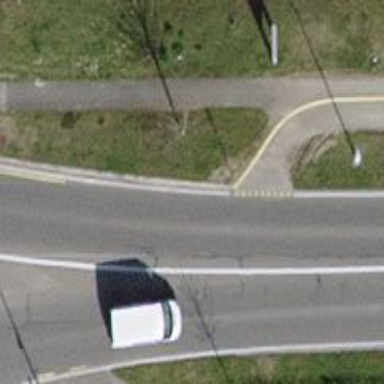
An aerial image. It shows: Asphalt cycleway.